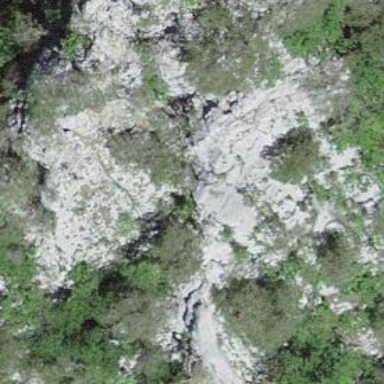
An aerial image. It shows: Arete in nature.